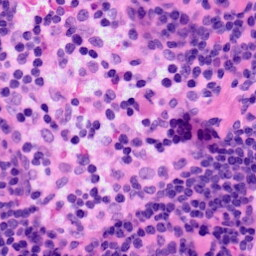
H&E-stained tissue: LymphNode